【题型】解答题　【知识点】平面几何　【难度】medium
已知：在 $\triangle ABC$ 中, $AB = AC$, 点 $D$ 为直线 $AC$ 上不同于点 $A$ 的一点, $BD \perp AC$, 点 $E$ 在边 $AB$ 上, $BD = BE$, 直线 $DE$ 交射线 $BC$ 于点 $F$。

(1)当点 $D$ 在边 $AC$ 上时, 如图所示。

\textcircled{1} 求证：$\angle CFD = 45^\circ$；

\textcircled{2} 如果 $BD$ 平分 $\angle ABC$, 求 $\frac{DE}{DF}$ 的值；

(2)如果 $CF = 1$, $DF = 2DE$, 求线段 $BF$ 的长。

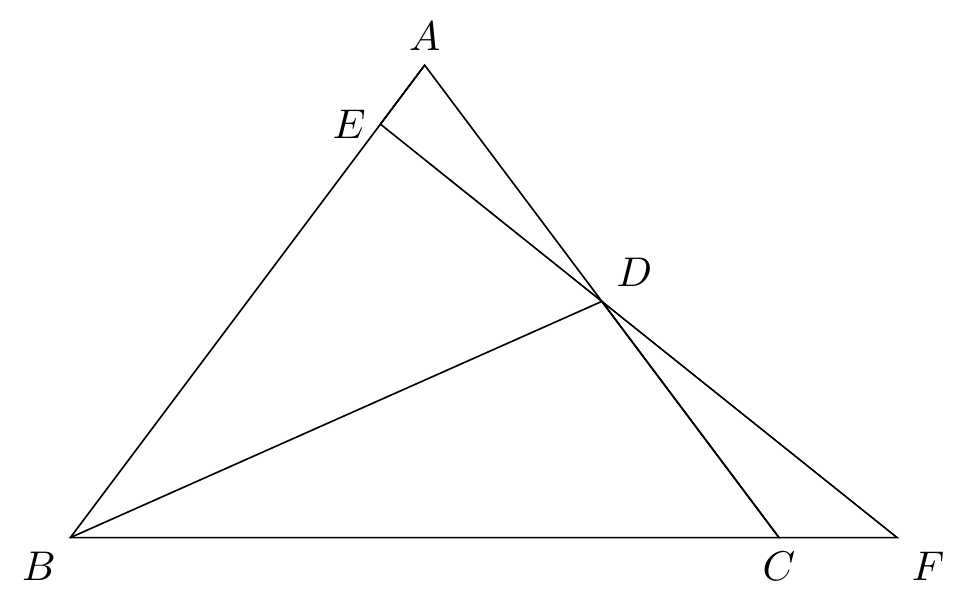
【解答】
解：(1)\textcircled{1} 如图, 过点 $A$ 作 $AK \perp BC$ 于点 $K$,

$\because$ $AB = AC$, $AK \perp BC$,

$\therefore$ $\angle BAK = \angle CAK$,

$\because$ $BD \perp AC$,

$\therefore$ $\angle CBD + \angle ACB = 90^\circ$,

$\because$ $\angle CAK + \angle ACB = 90^\circ$,

$\therefore$ $\angle CBD = \angle CAK$,

设 $\angle CBD = x$, 则 $\angle BAC = 2x$,

$\therefore$ $\angle ABC = \angle ACB = \frac{1}{2}(180^\circ - 2x) = 90^\circ - x$,

$\therefore$ $\angle DBE = 90^\circ - 2x$,

$\because$ $BE = BD$,

$\therefore$ $\angle BDE = \angle BED = \frac{1}{2}(180^\circ - 90^\circ + 2x) = 45^\circ + x$,

又 $\because$ $\angle BDE = \angle CBD + \angle CFD = x + \angle CFD$,

$\therefore$ $\angle CFD = 45^\circ$；

\textcircled{2} 过点 $E$ 作 $ET \perp BC$ 于点 $T$, 过点 $D$ 作 $DJ \perp BC$ 于点 $J$,

$\because$ $BD$ 平分 $\angle ABC$,

$\therefore$ $\angle ABD = \angle CBD$,

$\because$ $BD \perp AC$,

$\therefore$ $\angle ABD + \angle BAD = 90^\circ$, $\angle CBD + \angle BCD = 90^\circ$,

$\therefore$ $\angle BAD = \angle BCD$,

$\because$ $BA = BC$,

$\because$ $AB = AC$,

$\therefore$ $AB = BC = AC$,

$\therefore$ $\triangle ABC$ 是等边三角形,

$\therefore$ $\angle ETB = \angle BJD = 90^\circ$, $\angle EBJ = \angle BDJ = 60^\circ$, $BE = BD$,

$\therefore$ $\triangle ETB \cong \triangle BJD$(AAS),

$\therefore$ $DJ = BT$,

$\because$ $EJ = \sqrt{3}BT$,

$\therefore$ $ET = \sqrt{3}DJ$,

$\because$ $DJ // ET$,

$\therefore$ $\frac{FD}{EF} = \frac{DJ}{ET} = \frac{\sqrt{3}}{3}$,

$\therefore$ $\frac{DE}{DF} = \frac{3 - \sqrt{3}}{\sqrt{3}} = \sqrt{3} - 1$；

(2)$\because$ $DJ // ET$, $DF = 2DE$,

$\therefore$ $\frac{DF}{EF} = \frac{DJ}{ET} = \frac{2}{3}$,

设 $DJ = 2k$, 则 $ET = 3k$,

同法可证 $\triangle ETB \cong \triangle BJD$,

$\therefore$ $ET = BJ = 3k$, $BT = DJ = 2k$,

$\therefore$ $TJ = k$, $FJ = 2k$,

$\because$ $DJ \perp CB$, $\angle F = 45^\circ$,

$\therefore$ $DJ = FJ = 2k$,

$\therefore$ $CJ = 2k - 1$,

$\because$ $\triangle DJB \sim \triangle CJD$,

$\therefore$ $DJ^2 = BJ \cdot CJ$,

$\therefore$ $(2k)^2 = 3k \times (2k - 1)$,

$\therefore$ $k = \frac{3}{4}$,

$\therefore$ $BF = 5k = \frac{15}{4}$,

当点 $D$ 在 $CA$ 的延长线上时, 同法可得 $BF = \frac{3}{2}$,

综上所述, 满足条件的 $BF$ 的长为 $\frac{15}{4}$ 或 $\frac{3}{2}$。

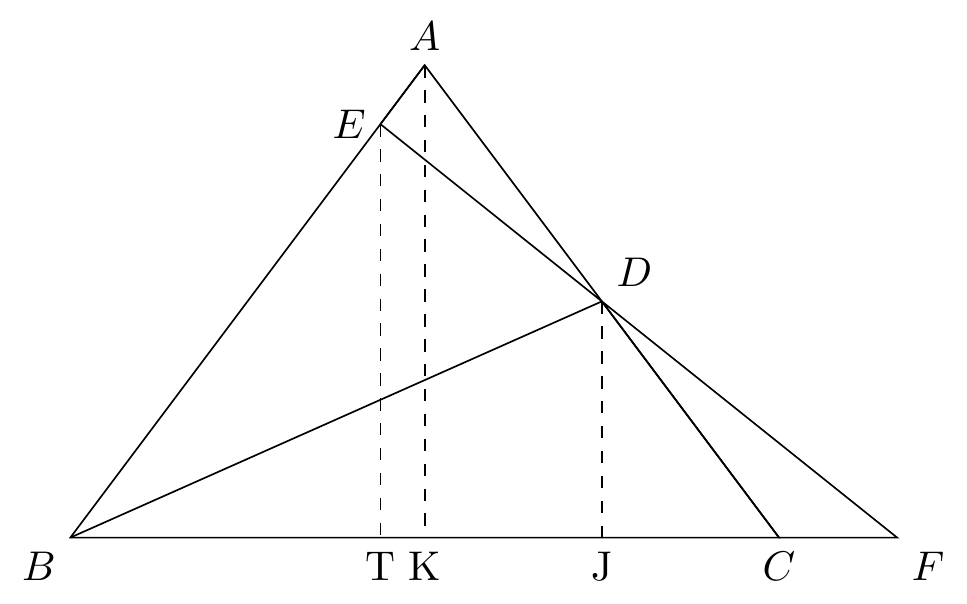